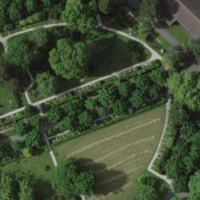
EUNIS habitat code: 53
Species observed at this site:
Mercurialis perennis
Podarcis muralis
Symphoricarpos albus